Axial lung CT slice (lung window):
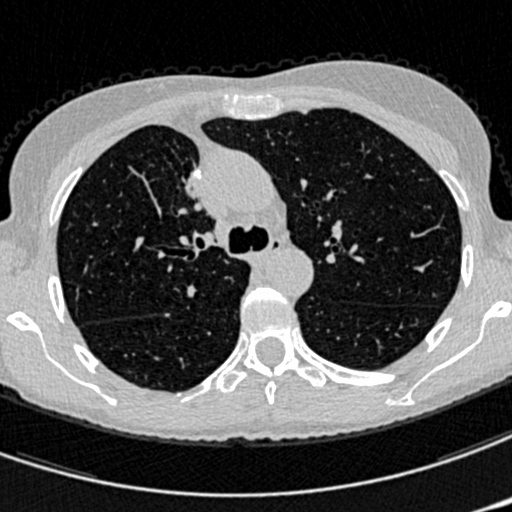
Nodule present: no